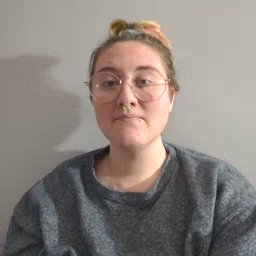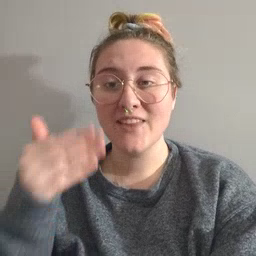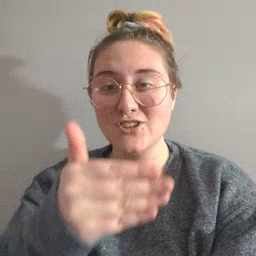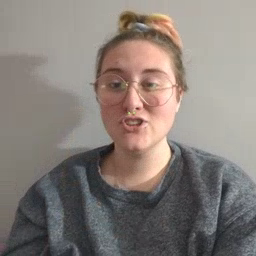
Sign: fish